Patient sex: M
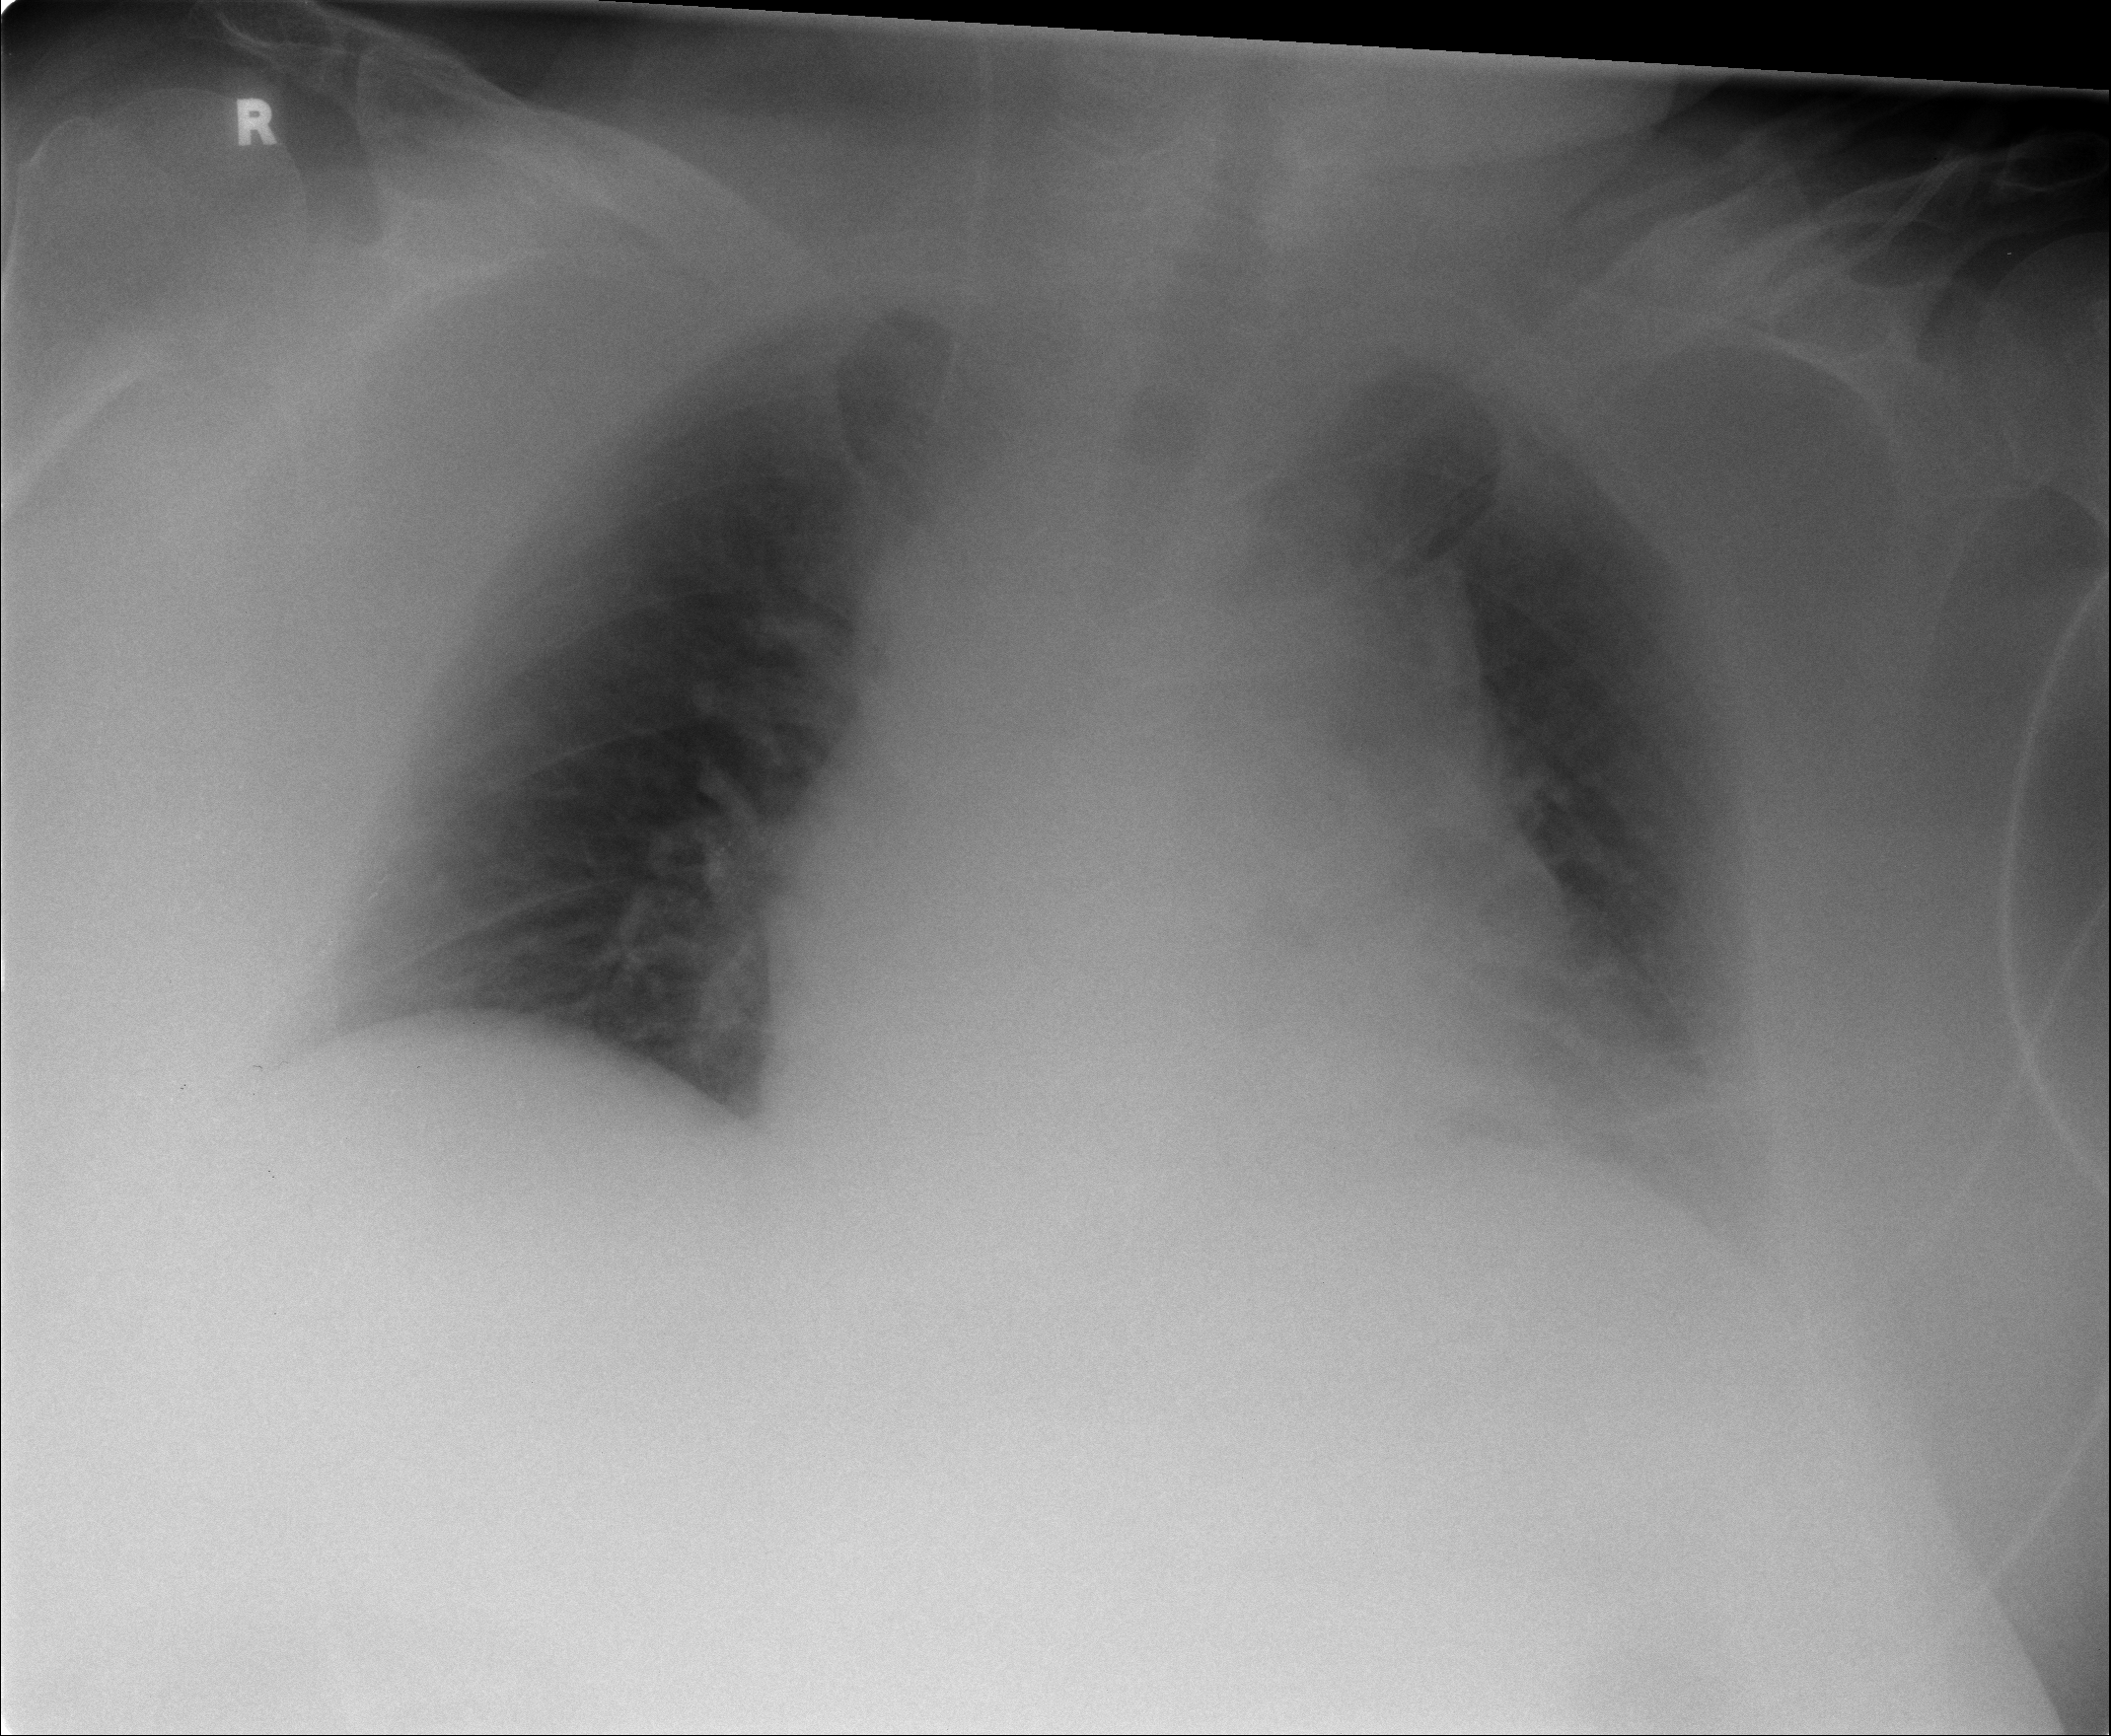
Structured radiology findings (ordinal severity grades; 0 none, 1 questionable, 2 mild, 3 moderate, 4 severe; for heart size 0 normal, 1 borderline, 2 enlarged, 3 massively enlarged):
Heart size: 2
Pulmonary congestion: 1
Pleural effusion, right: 2
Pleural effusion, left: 3
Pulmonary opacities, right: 0
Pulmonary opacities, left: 2
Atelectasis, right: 0
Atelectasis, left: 2